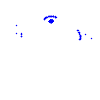
Particle: pion